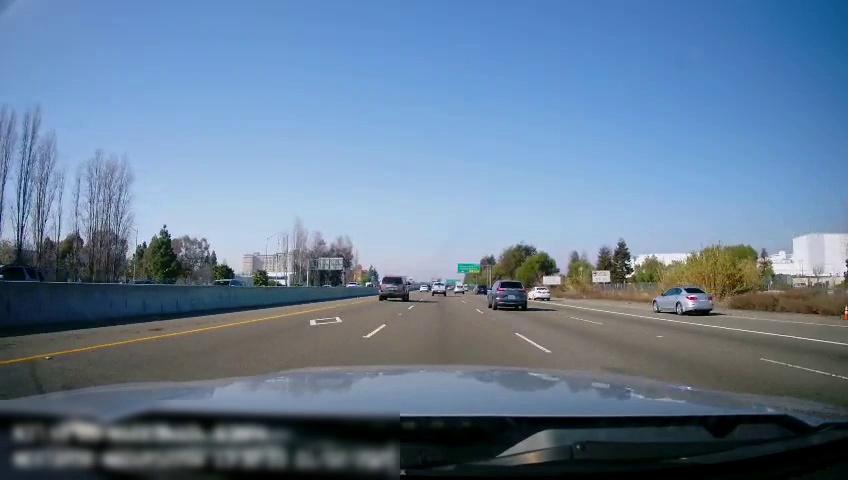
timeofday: Day
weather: Sunny
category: Vehicles | SUV
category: Vehicles | SUV
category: Vehicles | Car
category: Drivable Space
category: Vehicles | Car
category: Vehicles | Car
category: Vehicles | Car
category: Vehicles | SUV
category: Vehicles | SUV
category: Vehicles | SUV
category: Vehicles | Car
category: Vehicles | SUV
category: Lanes | Alternate Lane
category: Lanes | Alternate Lane
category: Lanes | Current Lane
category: Lanes | Current Lane
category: Lanes | Alternate Lane
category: Lanes | Alternate Lane
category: Traffic | Signs
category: Traffic | Signs
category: Traffic | Signs